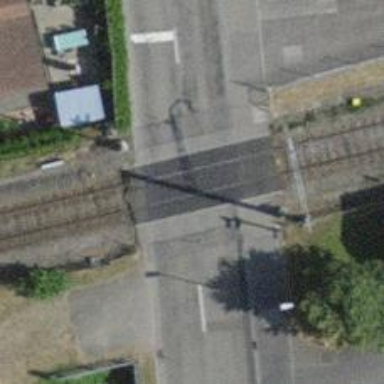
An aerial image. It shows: Level crossing with traffic signals.